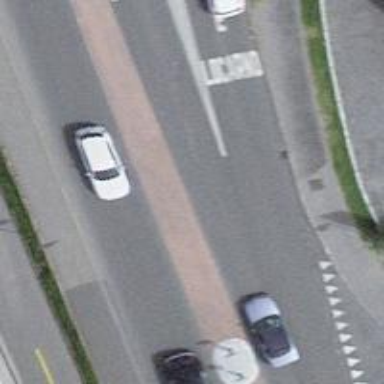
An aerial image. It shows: Secondary road with asphalt surface.